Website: lowes
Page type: customer-info-address
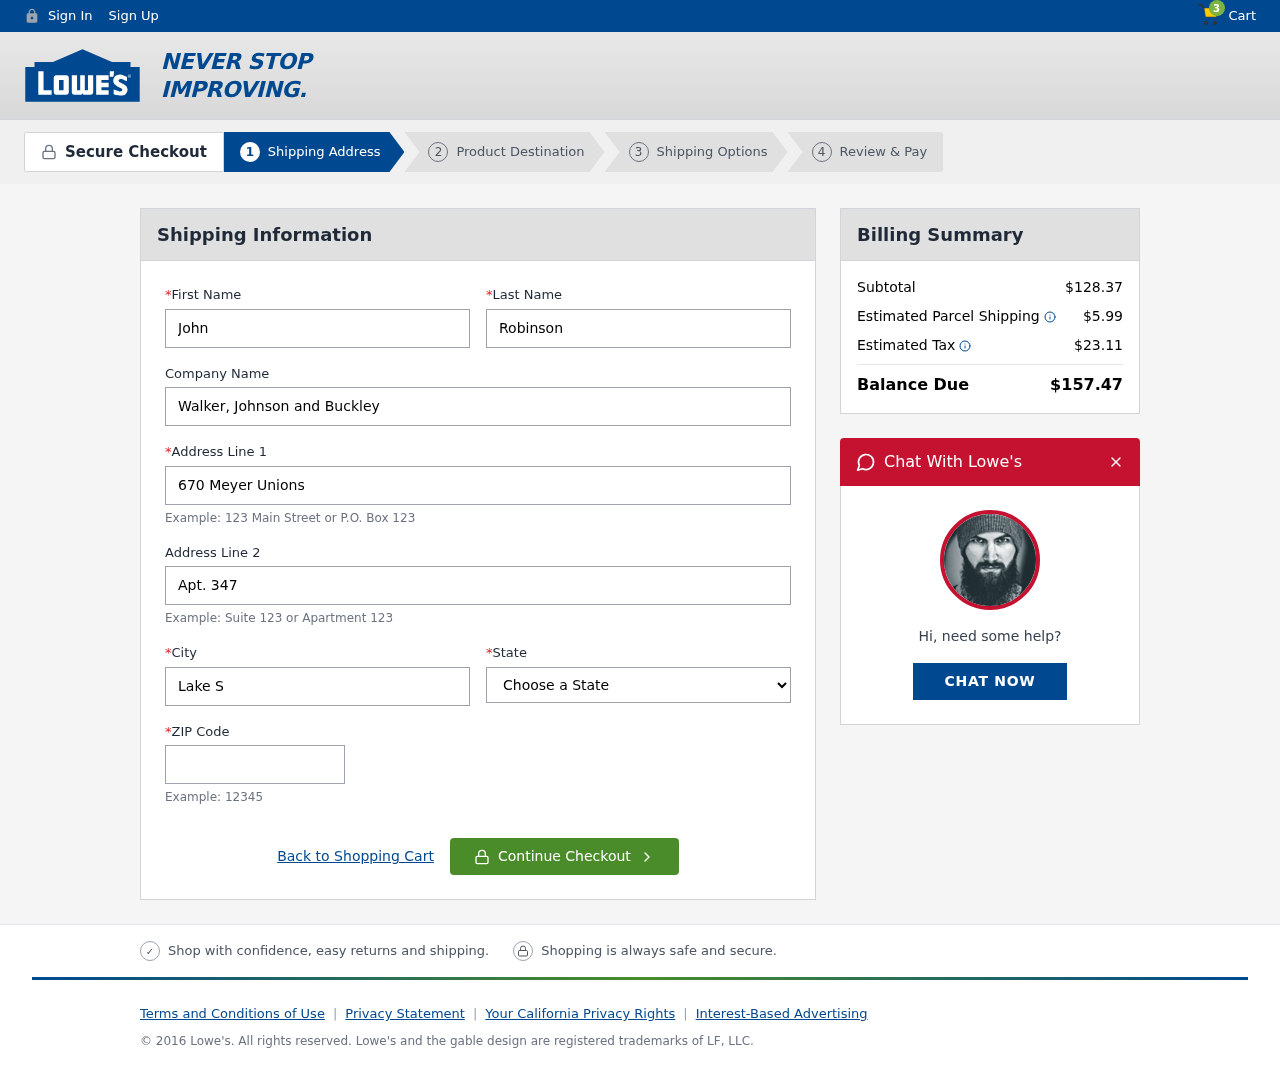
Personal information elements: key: PII_CITY
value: Lake Stephanie
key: PII_COMPANY
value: Walker, Johnson and Buckley
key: PII_FIRSTNAME
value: John
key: PII_LASTNAME
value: Robinson
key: PII_POSTCODE
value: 78332
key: PII_STATE
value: Massachusetts
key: PII_STREET
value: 670 Meyer Unions
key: PII_STREET2
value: Apt. 347
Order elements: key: ORDER_NUM_ITEMS
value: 3
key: ORDER_SUBTOTAL
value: $128.37
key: ORDER_SHIPPING_COST
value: $5.99
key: ORDER_TAX
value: $23.11
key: ORDER_TOTAL
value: $157.47